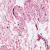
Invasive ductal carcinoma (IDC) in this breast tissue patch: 0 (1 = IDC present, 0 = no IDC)